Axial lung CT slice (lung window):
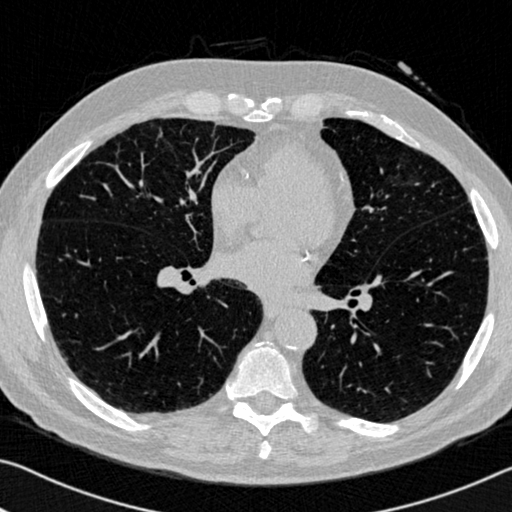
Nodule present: no